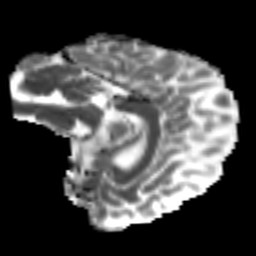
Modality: MD
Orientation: sagittal
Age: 24
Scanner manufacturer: siemens
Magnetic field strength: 3 T
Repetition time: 4.52 s
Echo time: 0.084 s